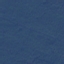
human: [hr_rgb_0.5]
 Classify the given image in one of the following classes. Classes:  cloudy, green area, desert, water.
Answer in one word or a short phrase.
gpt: green area